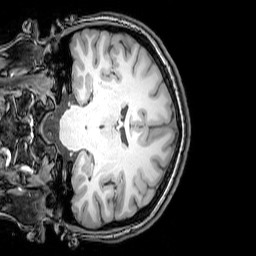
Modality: T1w
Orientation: coronal
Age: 22
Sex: female
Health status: healthy
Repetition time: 0.081 s
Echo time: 0.037 s